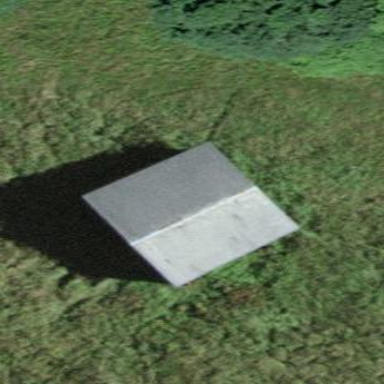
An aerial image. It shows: Rural barn.